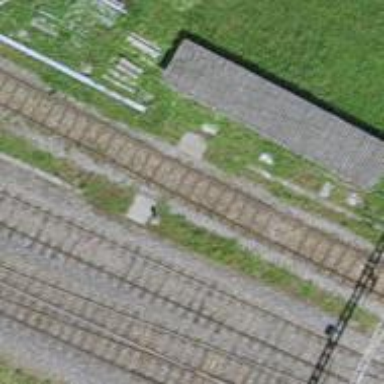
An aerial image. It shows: Railway yard with electrified contact lines.